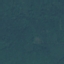
Land use / land cover class: Forest